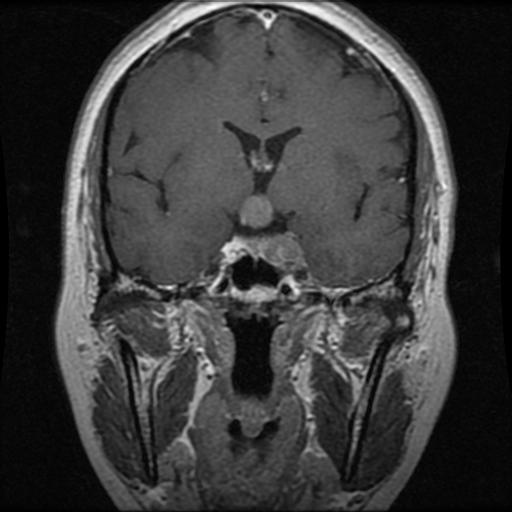
Label: pituitary